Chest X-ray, AP view. Patient: 55 years old, sex M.
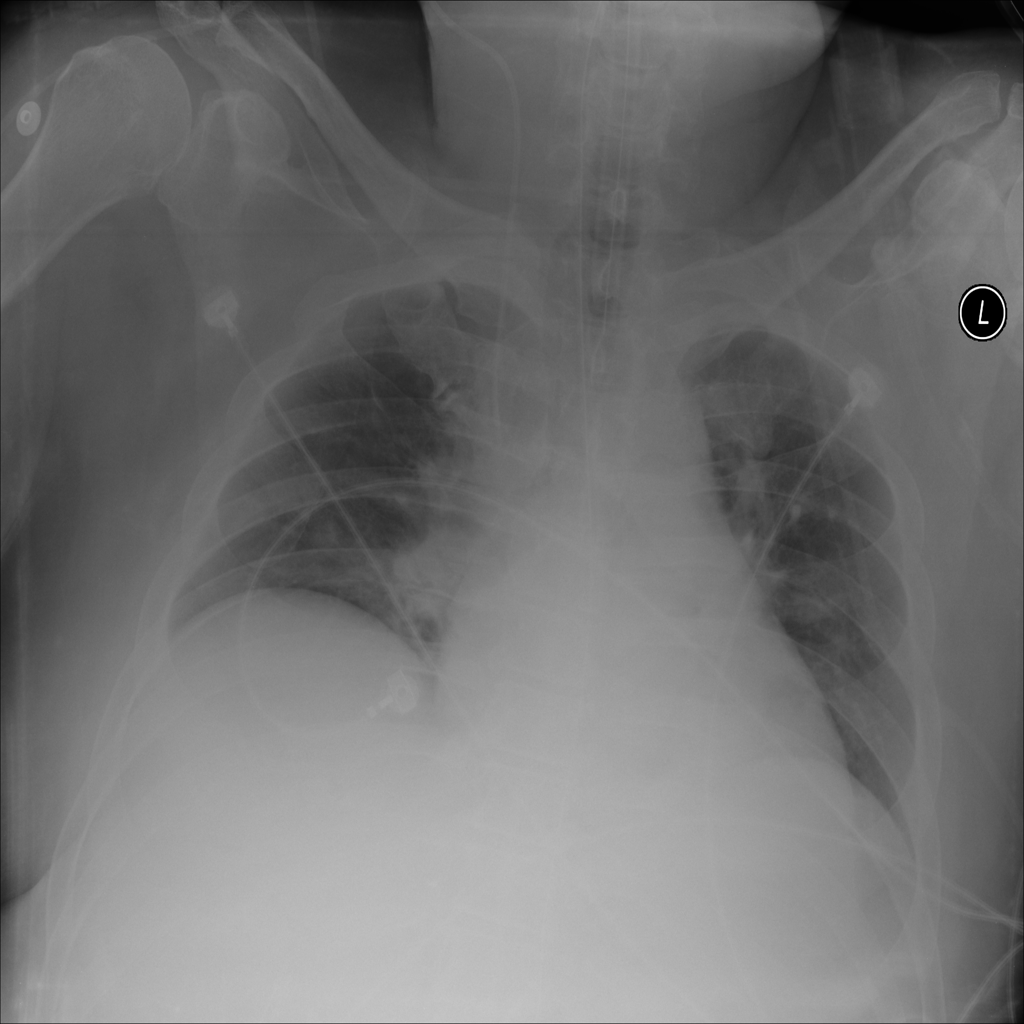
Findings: No Finding